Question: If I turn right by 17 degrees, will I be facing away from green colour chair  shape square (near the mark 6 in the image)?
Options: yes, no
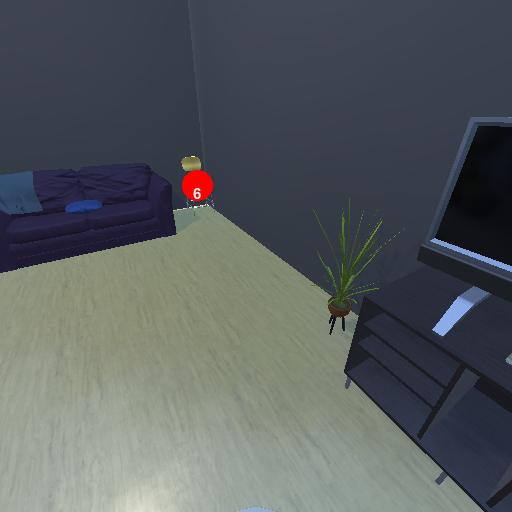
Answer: yes